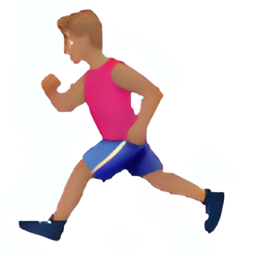
Name: runner
Emoji: 🏃🏽
Group: People & Body
Sub-group: person-activity